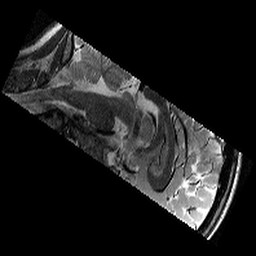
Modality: T2w
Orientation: sagittal
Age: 10
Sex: female
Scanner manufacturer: siemens
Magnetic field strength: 3 T
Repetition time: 9.23 s
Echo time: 0.067 s